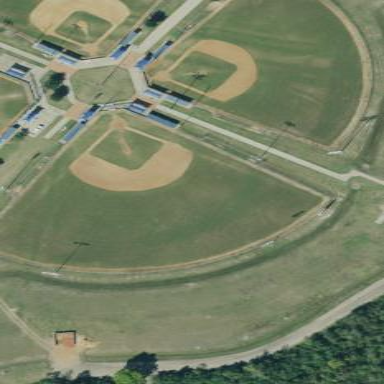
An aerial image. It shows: Baseball pitch for leisure and sports activities.